Question: I've asked a few times on other sites (and here) but I figure I would try again because I really haven't found an answer. I'm sorta new to hibernate, and I'm scared of posting in hibernate's forums. I'm using mainly JPA annotations with Hibernate 3.6.
I have the following schema:

So basically this is a legacy DB. Nomination is the central table, and I have 4 specific types of Nominations:
1. Coworker (which only uses NOMINATION table columns as attributes)
2. Team (NOMINATION + TEAM_NOM tables)
3. Idea (NOMINATION + IDEA_NOM tables)
4. Success (NOMINATION + SUCCESS_NOM tables)
So what I've done is use a discriminator (and inheritance) to establish their entities. For example:
Here's Entity Nomination:
'''
@Entity(name = "Nomination")
@Table(name = "NOMINATION")
@DiscriminatorColumn(name="CATEGORY_CODE", discriminatorType = DiscriminatorType.STRING, length = 1)
@Inheritance(strategy=InheritanceType.JOINED)
public abstract class Nomination extends AuditableEntity {
'''
And here's how I'm coding Team, Idea and Success Entities:
'''
@Entity(name = "TeamNom")
@Table(name = "TEAM_NOM")
@DiscriminatorValue("T")
@PrimaryKeyJoinColumn(name = "NOM_ID")
public class TeamNom extends Nomination {
'''
Now for Coworker I did the following:
'''
@Entity(name = "CoworkerNom")
@DiscriminatorValue("C")
@PrimaryKeyJoinColumn(name = "NOM_ID")
public class CoworkerNom extends Nomination {
'''
As you can see I have a big problem. Hibernate is looking for a table called "CoworkerNom", but I don't have any in our DB. I have tried putting in "Nomination" as table because I was out of ideas, but logically it gives me a circularity dependency error.
The other Entities are working fine obviously.
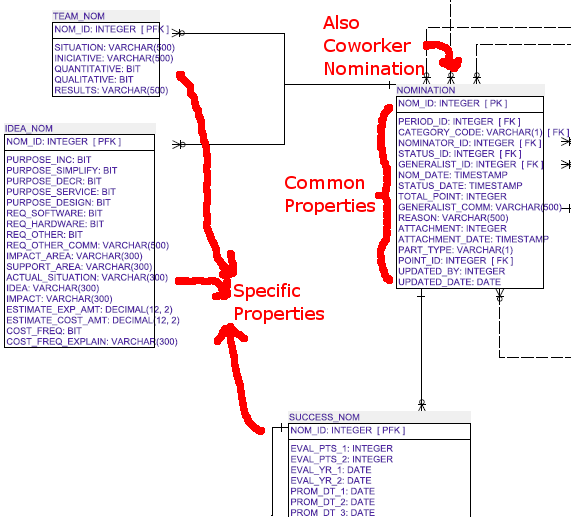
Answer: In hibernate you are going to have to create a table with the attributes for each subclass of Nomination, so you are going to have in practice this table only populated with ID's... The rationale behind this I think is so that you have the advantage that if you want to extend this subclass with specific properties in the future, you can do so without having much your annotations or schema changing.